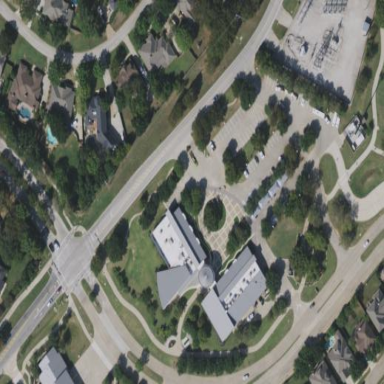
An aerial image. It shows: Public building with gabled roof.